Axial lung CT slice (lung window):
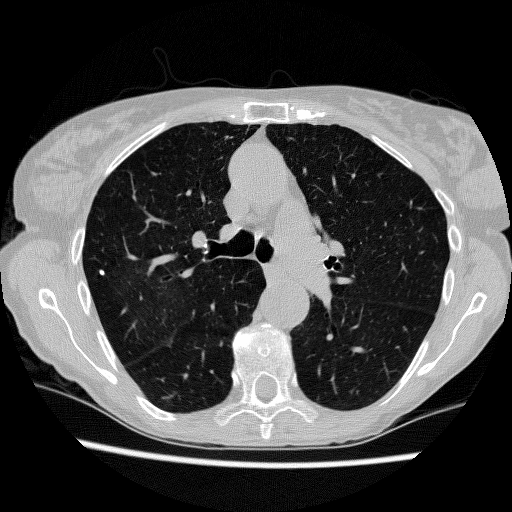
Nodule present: yes
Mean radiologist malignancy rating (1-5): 1